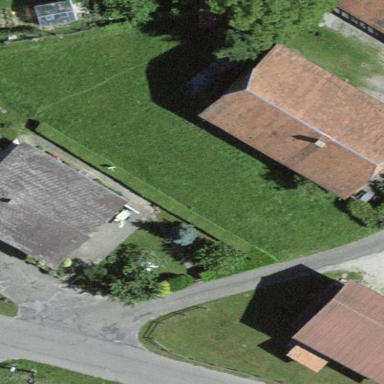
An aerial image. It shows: Farm building.